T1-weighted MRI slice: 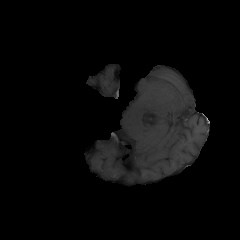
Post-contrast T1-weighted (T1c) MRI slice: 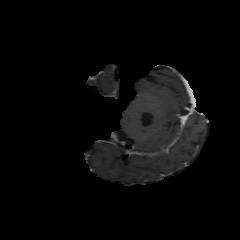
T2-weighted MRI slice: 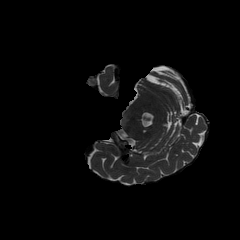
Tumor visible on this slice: no